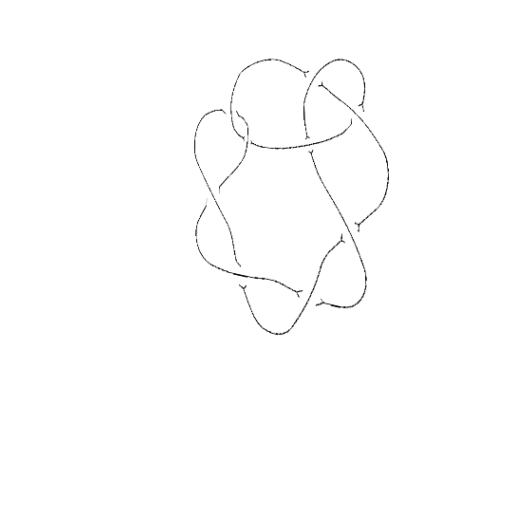
Crossing number: 9